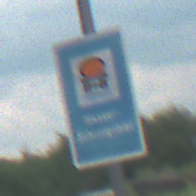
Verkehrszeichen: Wasserschutzgebiet
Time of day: MorningAfternoon
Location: Outdoor (Nature)
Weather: PartlyCloudy
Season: NotSpecified
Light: Natural